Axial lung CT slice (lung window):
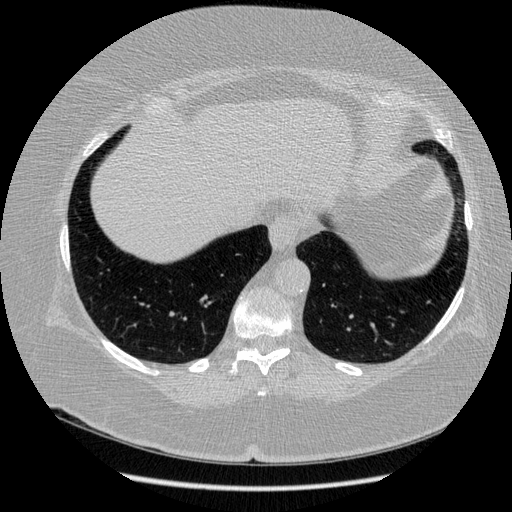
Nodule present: no